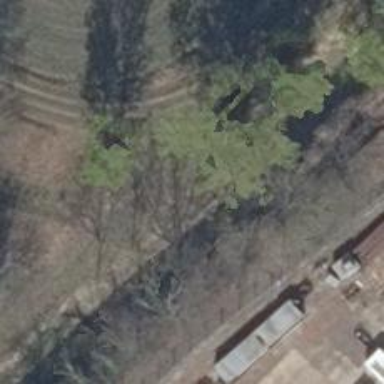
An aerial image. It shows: Historic railway.